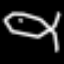
Label: squiggle